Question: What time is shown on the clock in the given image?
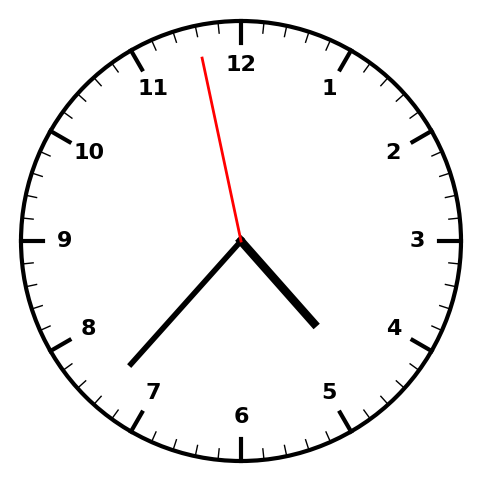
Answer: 04:36:58